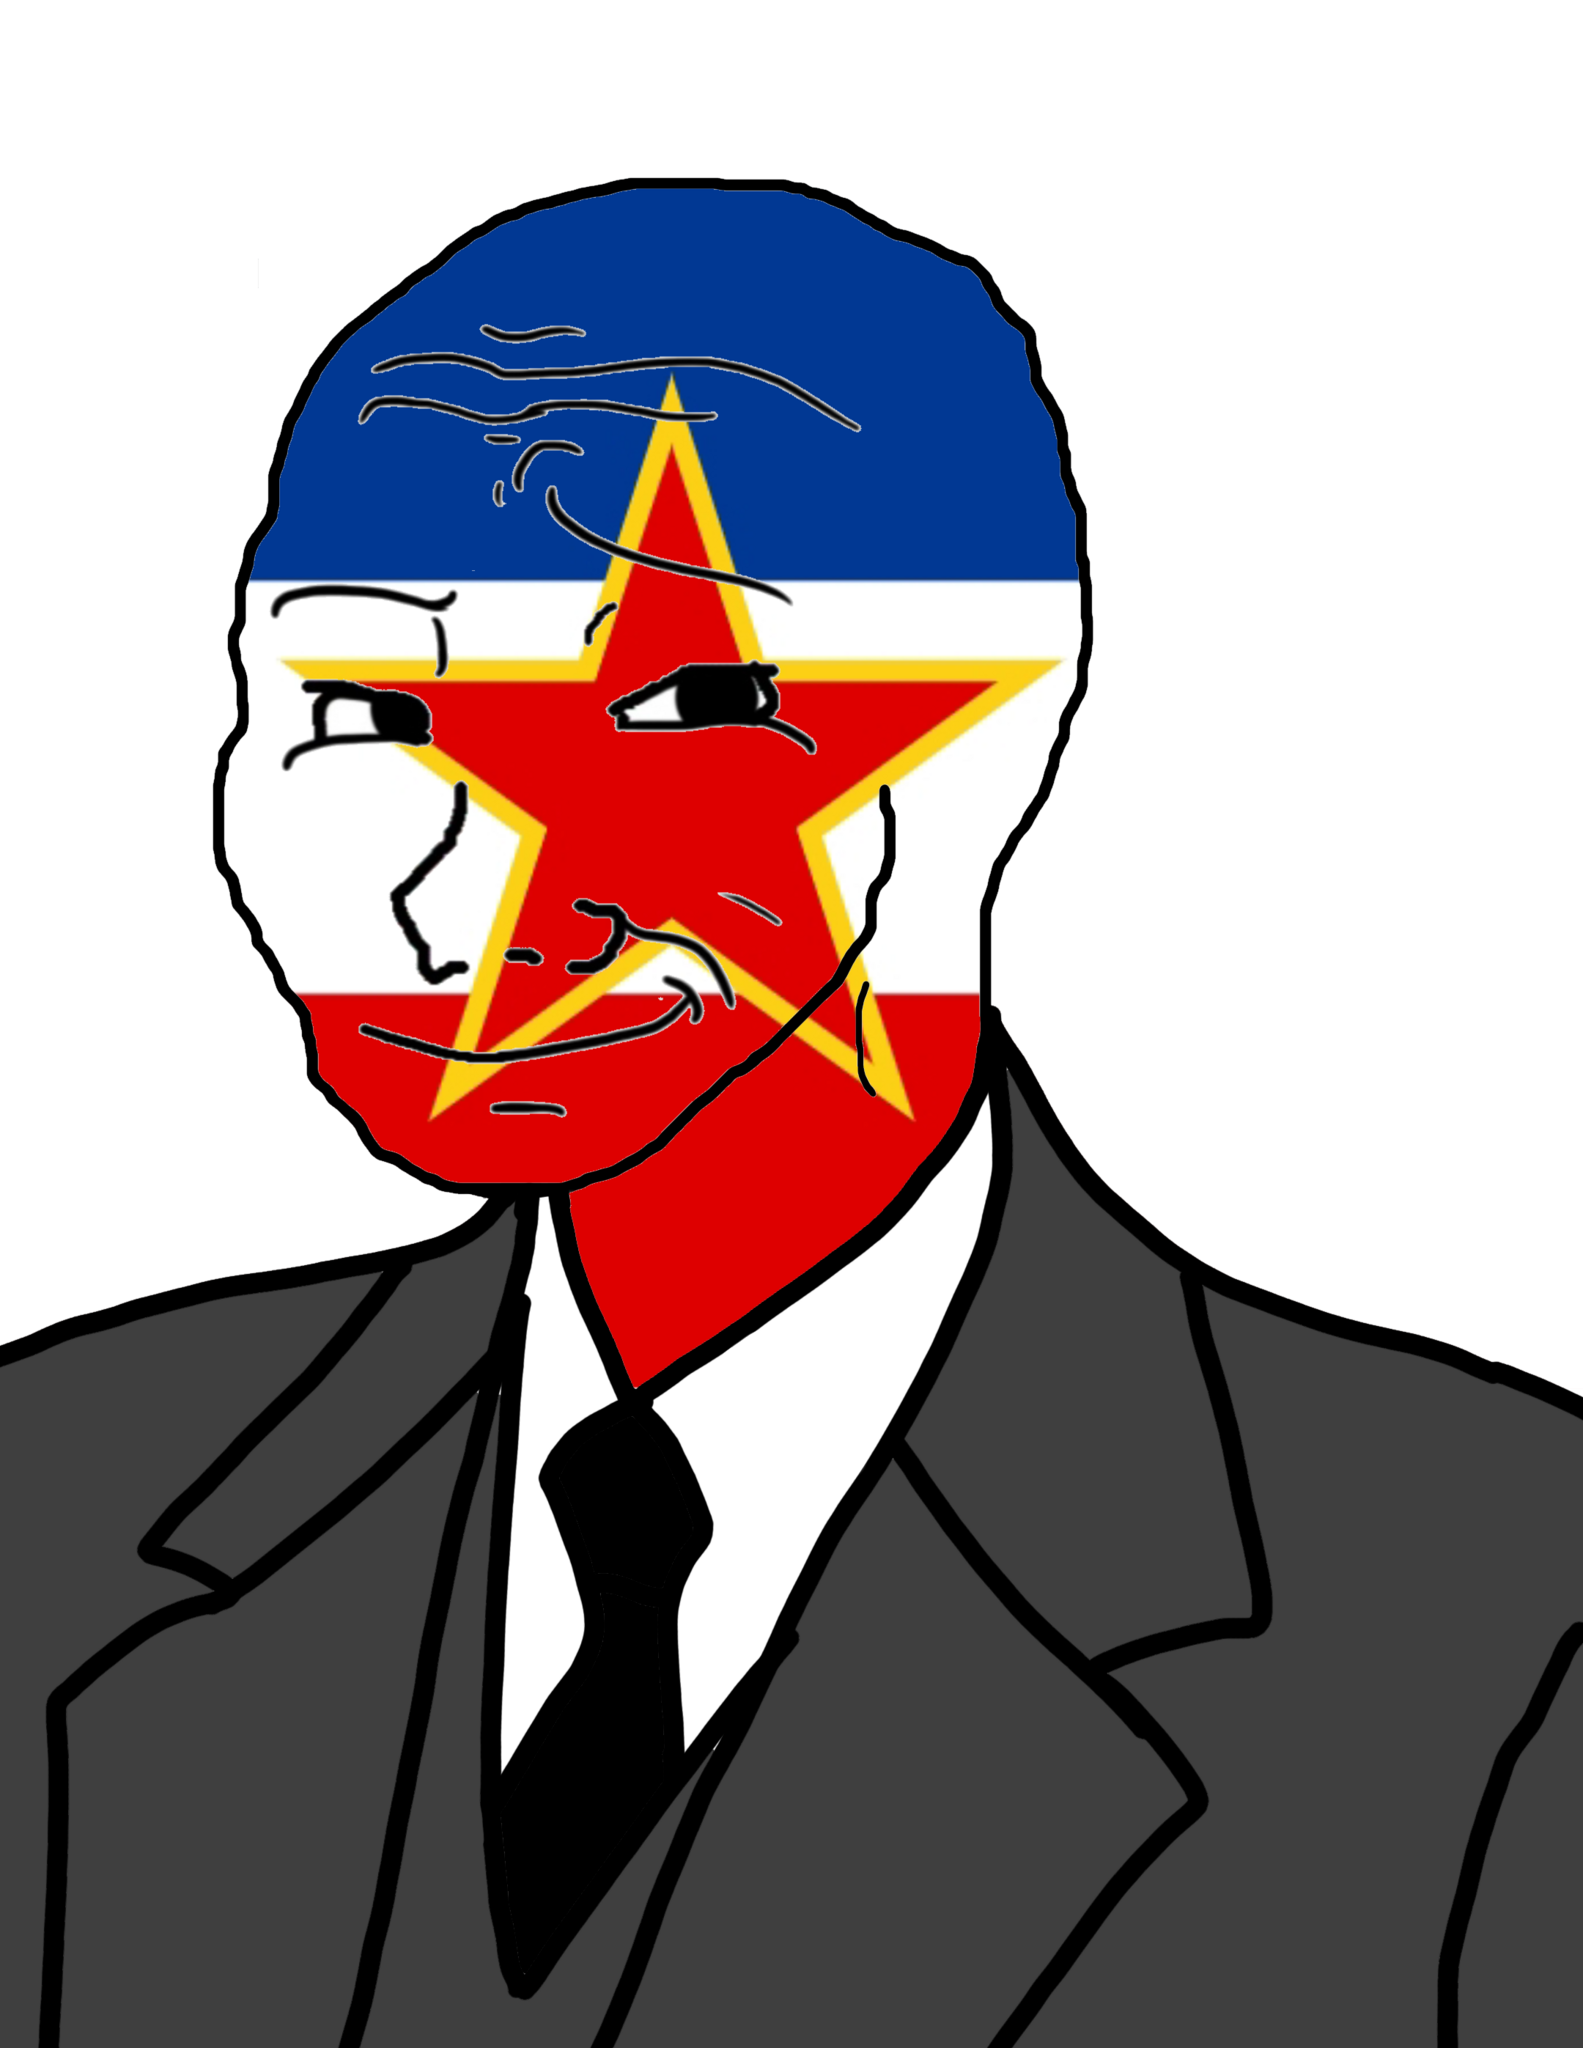
Label: 5_Smugjak